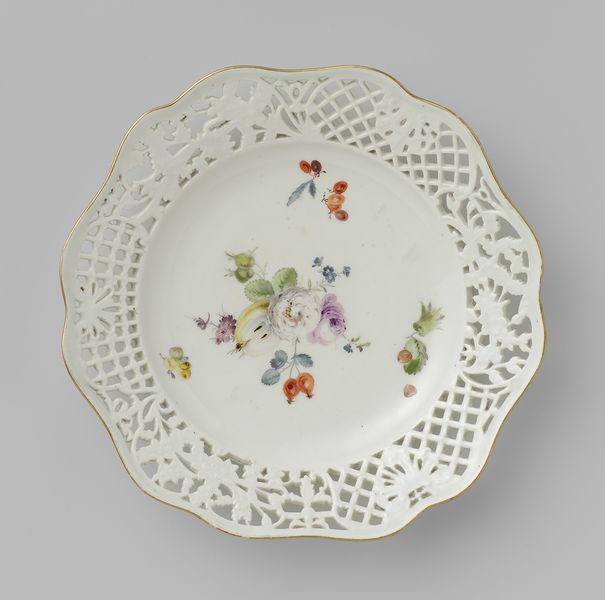
Titel: Dessertbord, veelkleurig beschilderd met bloemen en vruchten
Künstler: Meissener Porzellan Manufaktur
Standort: Amsterdam
Institution: Rijksmuseum
Schlagwörter: porcelaine, assiette de présentation, décor floral sur porcelaine